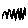
Label: zigzag